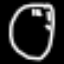
Label: clock